Interaction volume radius: 5 \u00c5
Interaction volume height: 20 \u00c5
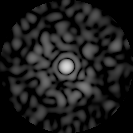
Disorder parameter: 0.8213